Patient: sex M, age 76
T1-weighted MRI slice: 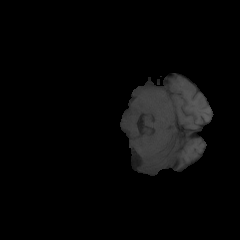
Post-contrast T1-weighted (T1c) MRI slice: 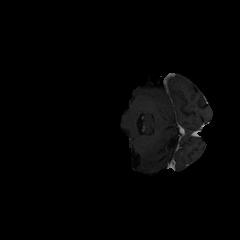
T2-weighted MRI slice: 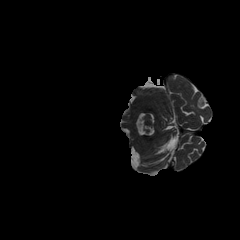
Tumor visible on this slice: no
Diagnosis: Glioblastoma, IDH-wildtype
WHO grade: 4